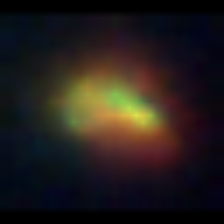
Taxon: NanoPlankton
Group: Other